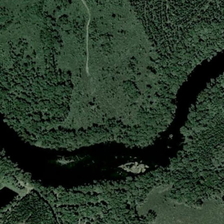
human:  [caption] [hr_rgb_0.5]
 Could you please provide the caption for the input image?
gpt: many green trees are in two sides of a curved river .

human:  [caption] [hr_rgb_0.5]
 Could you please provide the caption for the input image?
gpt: many green trees are in two sides of a curved river .

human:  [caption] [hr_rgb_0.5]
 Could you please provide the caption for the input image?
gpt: many green trees are in two sides of a curved river .

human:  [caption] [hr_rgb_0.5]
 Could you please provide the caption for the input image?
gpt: many green trees are in two sides of a curved river .

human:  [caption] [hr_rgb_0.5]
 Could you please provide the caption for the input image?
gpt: many green trees are in two sides of a curved river .